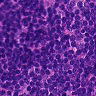
Metastatic tissue present: no